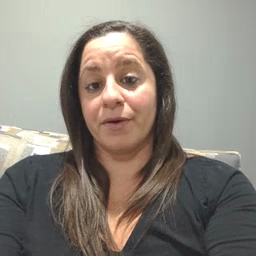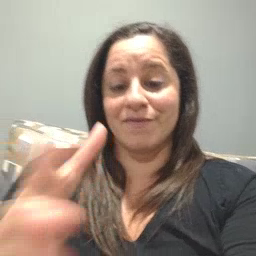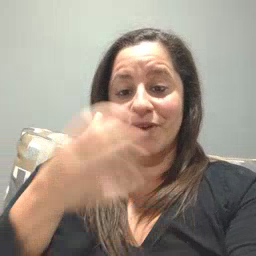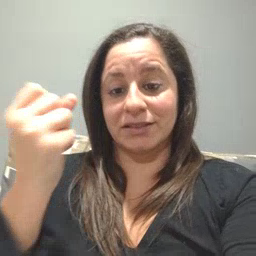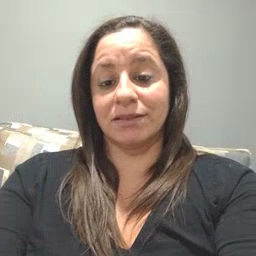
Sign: fast